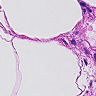
Metastatic tissue present: no